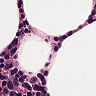
Metastatic tissue present: no